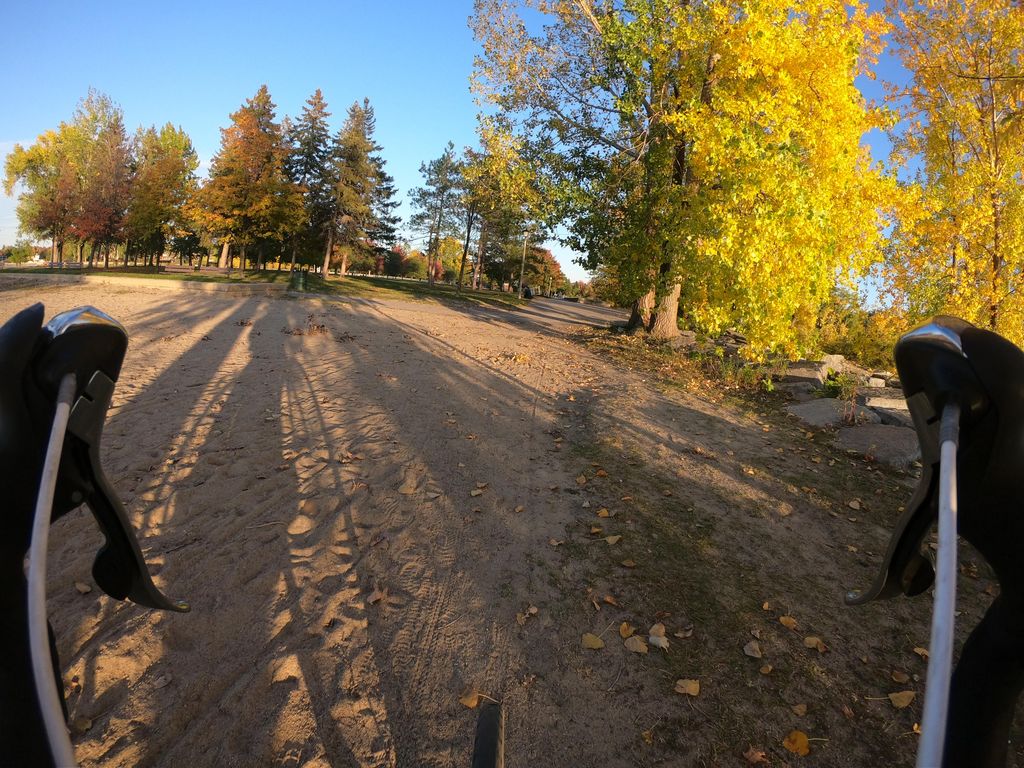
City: ottawa-gatineau